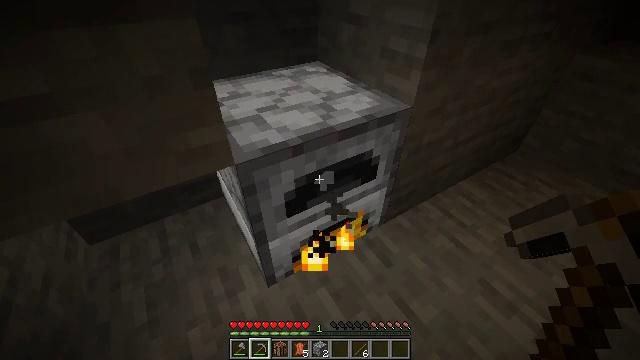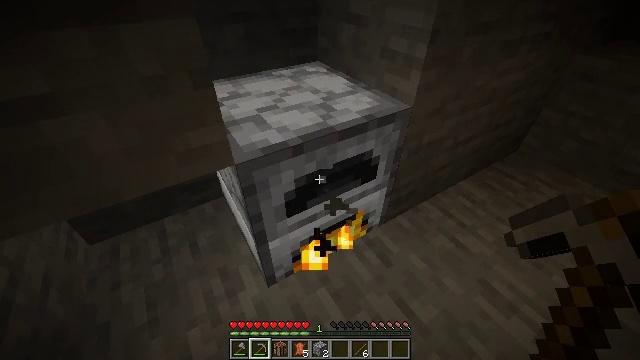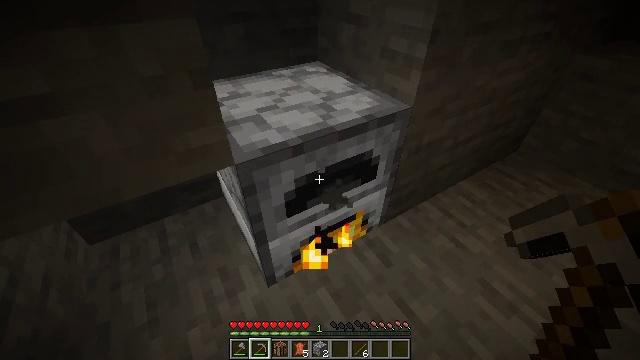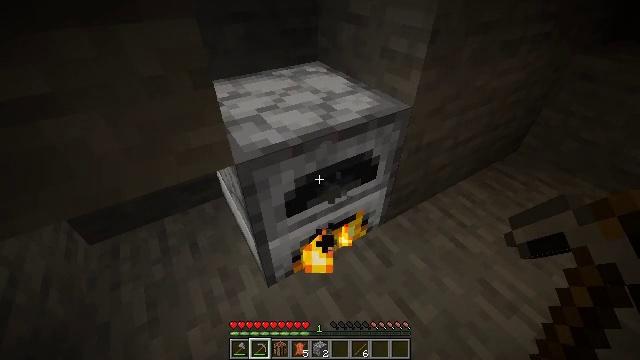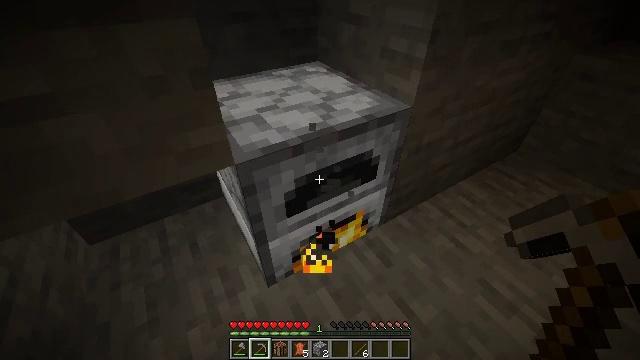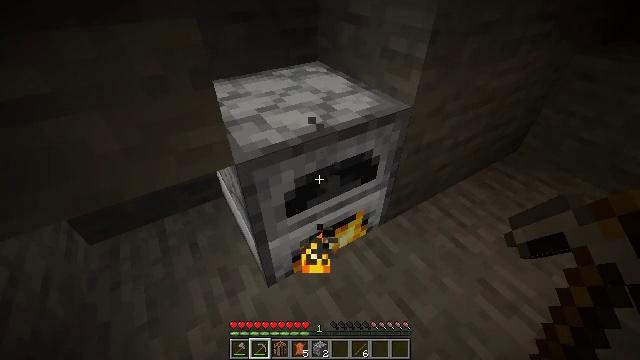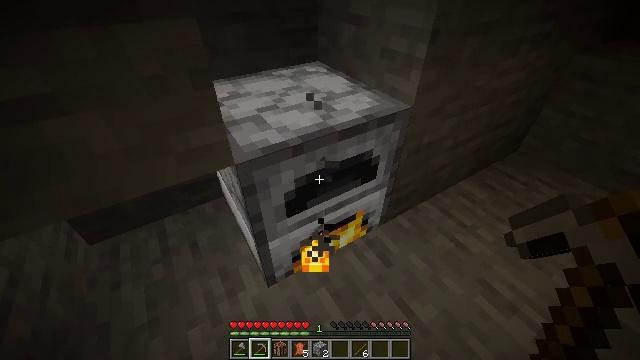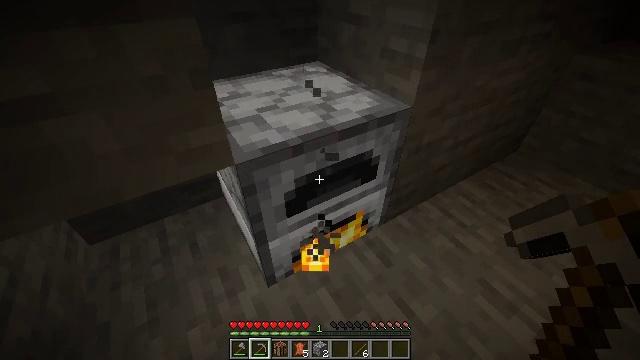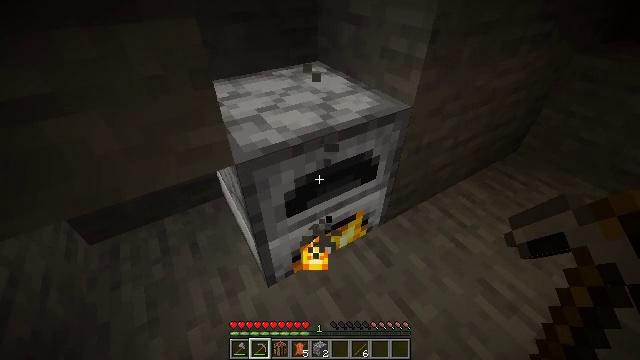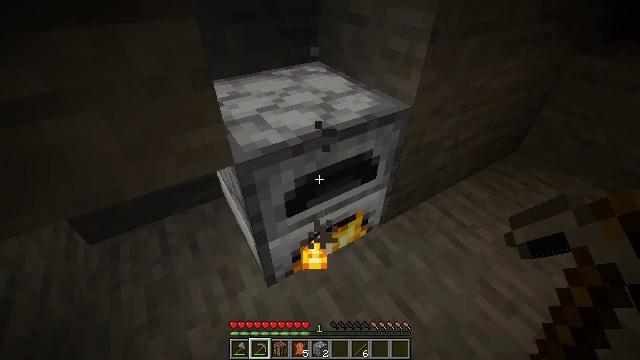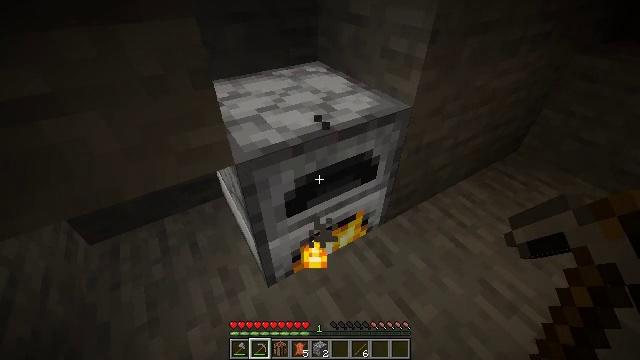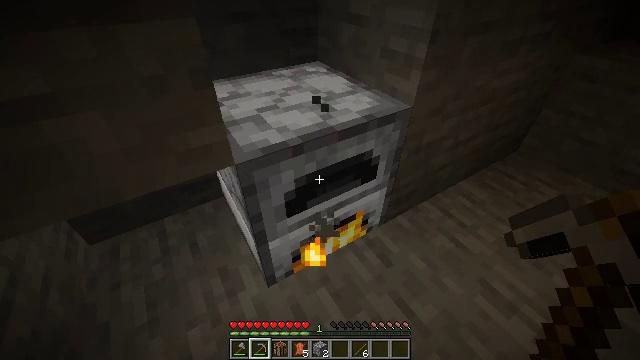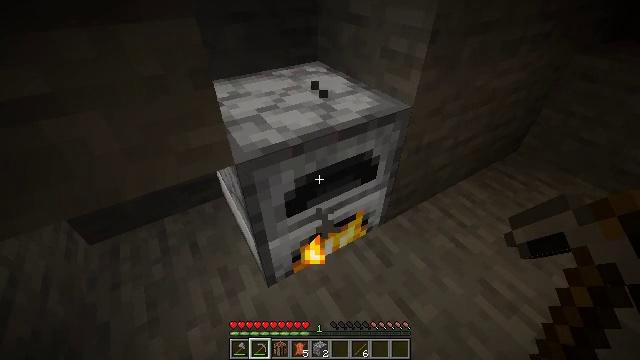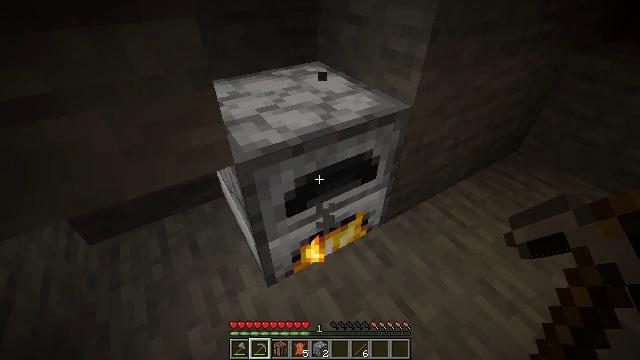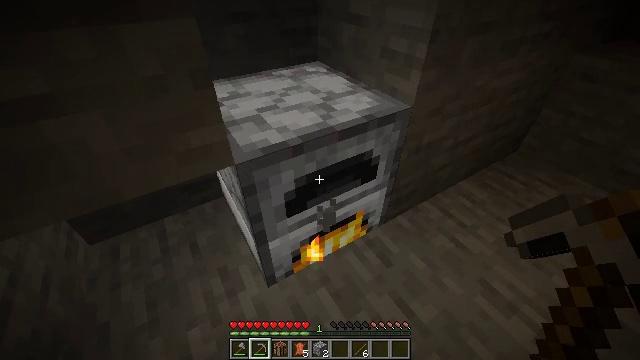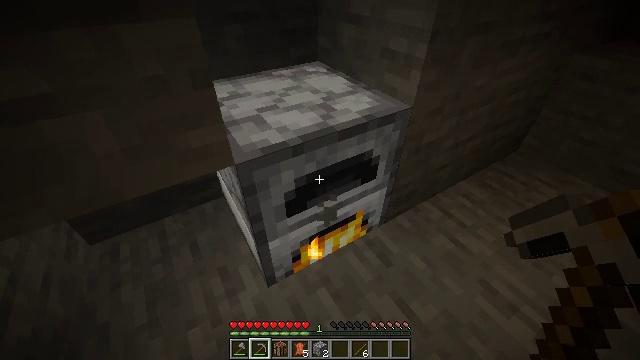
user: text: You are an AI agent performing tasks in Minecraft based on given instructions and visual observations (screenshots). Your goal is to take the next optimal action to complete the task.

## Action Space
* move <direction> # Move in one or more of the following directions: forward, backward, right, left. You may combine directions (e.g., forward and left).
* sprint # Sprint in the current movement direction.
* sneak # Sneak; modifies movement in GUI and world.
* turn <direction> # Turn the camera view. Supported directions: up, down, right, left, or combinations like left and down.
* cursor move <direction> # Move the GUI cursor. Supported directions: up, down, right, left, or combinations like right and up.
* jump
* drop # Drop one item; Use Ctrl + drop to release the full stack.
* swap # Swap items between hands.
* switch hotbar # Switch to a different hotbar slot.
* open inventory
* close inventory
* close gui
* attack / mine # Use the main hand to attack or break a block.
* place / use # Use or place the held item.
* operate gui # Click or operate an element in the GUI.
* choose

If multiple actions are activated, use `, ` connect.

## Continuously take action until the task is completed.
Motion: motion action
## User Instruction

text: Turn raw beef into cooked beef in a furnace.
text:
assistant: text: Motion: no_op
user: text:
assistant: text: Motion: no_op
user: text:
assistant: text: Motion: no_op
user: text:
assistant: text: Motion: no_op
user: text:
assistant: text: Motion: no_op
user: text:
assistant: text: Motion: no_op
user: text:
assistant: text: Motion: no_op
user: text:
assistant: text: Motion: no_op
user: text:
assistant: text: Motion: no_op
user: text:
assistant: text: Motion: no_op
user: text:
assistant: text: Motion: no_op
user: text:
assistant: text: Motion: no_op
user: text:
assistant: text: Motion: no_op
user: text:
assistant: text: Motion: no_op
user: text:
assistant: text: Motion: no_op
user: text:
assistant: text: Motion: no_op
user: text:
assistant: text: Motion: no_op
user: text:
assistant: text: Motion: no_op
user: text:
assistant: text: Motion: no_op
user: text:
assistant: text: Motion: no_op
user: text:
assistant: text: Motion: no_op
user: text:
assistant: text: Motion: no_op
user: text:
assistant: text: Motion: no_op
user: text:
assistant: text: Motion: no_op
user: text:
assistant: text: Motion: no_op
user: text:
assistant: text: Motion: no_op
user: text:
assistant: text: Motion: no_op
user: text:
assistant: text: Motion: no_op
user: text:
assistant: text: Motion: no_op
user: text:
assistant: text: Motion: no_op